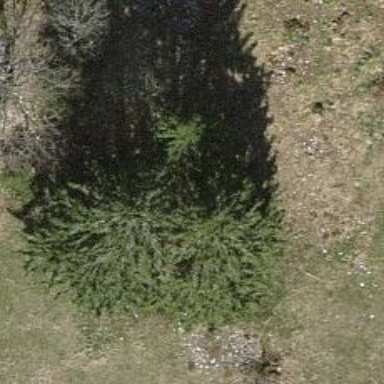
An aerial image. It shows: Needle-leaved tree in nature.